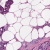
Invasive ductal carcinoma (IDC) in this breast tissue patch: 0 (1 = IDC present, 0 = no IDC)